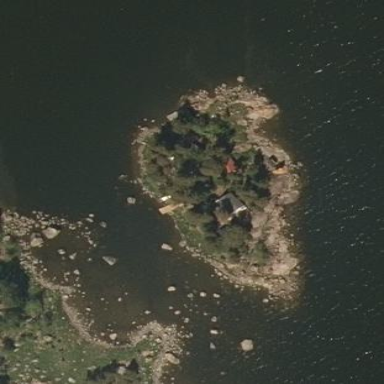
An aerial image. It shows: Islet along the coastline.